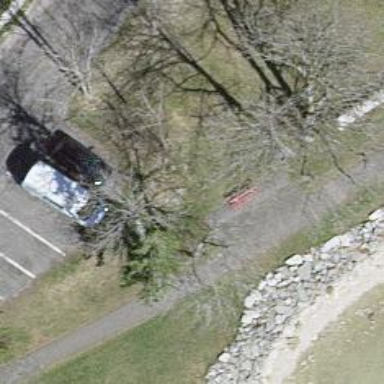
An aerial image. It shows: Red bench.